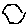
Label: hexagon